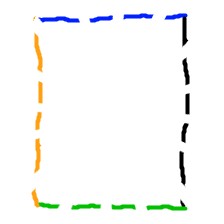
Shape: rectangle